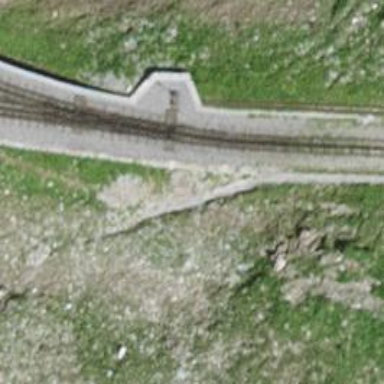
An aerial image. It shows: Narrow-gauge railway running along embankment.